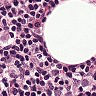
Metastatic tissue present: yes